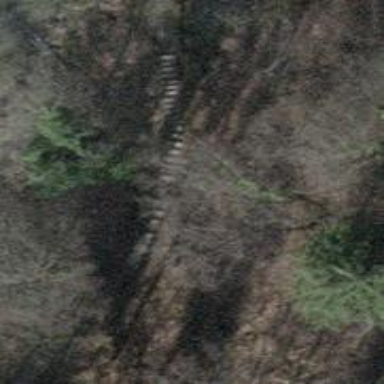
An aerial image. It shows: Unpaved path.